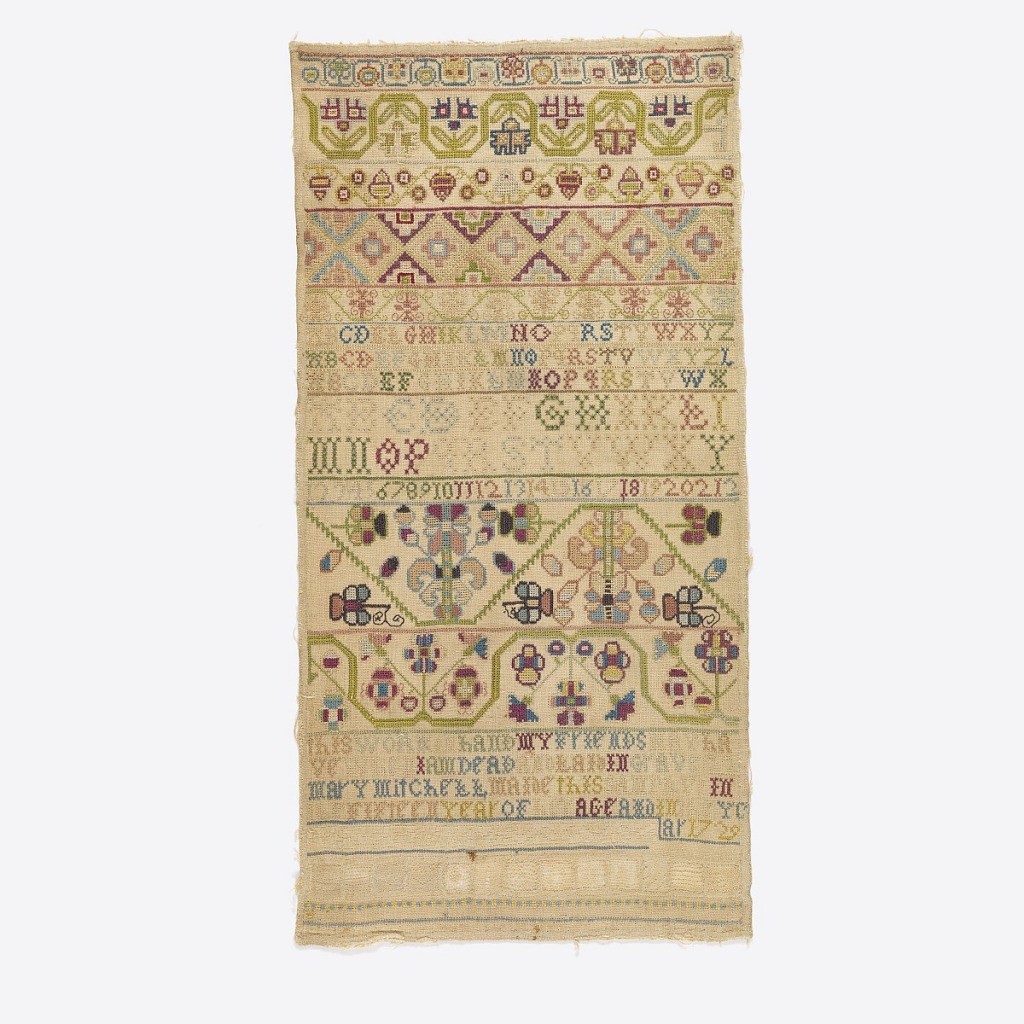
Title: Sampler
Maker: Mary Mitchell
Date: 1729
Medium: silk, linen, and cotton embroidery on linen foundation Technique: embroidered in back, long aremed cross, cross, eyelet, satin stitches and cutwork with needlemade fillings on plain weave foundation
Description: Bands of pattern in polychrome.  In middle two alphabets and numbers.  At bottom verse, "This work in hand my friends may have when I am dead and laid in grave Mary Mitchel made this sampler in the fifteenth year of my age in the year 1729."